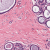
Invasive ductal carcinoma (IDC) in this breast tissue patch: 0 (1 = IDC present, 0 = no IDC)